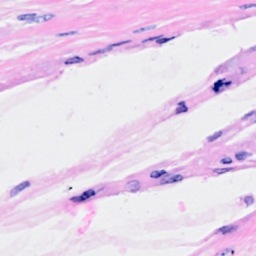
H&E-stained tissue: Breast